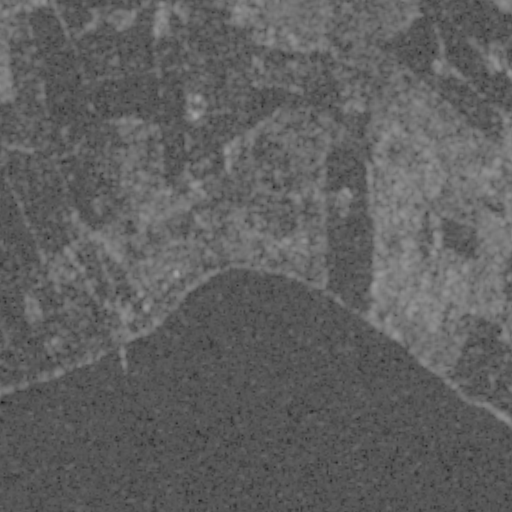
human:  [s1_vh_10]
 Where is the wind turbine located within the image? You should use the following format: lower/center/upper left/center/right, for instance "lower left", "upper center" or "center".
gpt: The wind turbine is located in the upper center of the image.
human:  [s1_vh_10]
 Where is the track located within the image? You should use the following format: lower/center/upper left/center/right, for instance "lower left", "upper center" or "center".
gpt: There is no track in the image.

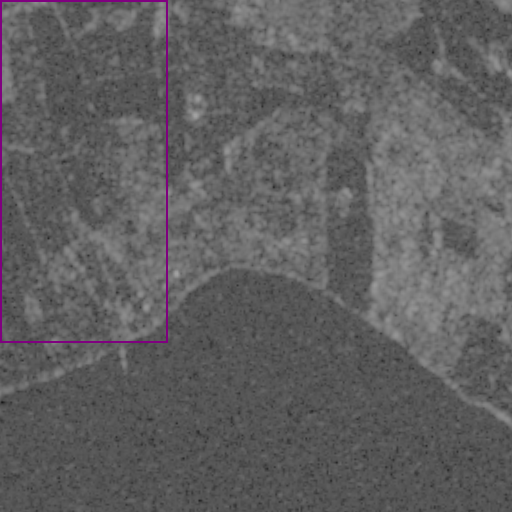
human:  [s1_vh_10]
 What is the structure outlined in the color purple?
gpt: The structure outlined in purple is a crop field.
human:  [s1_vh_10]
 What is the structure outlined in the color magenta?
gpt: There is no magenta outline.